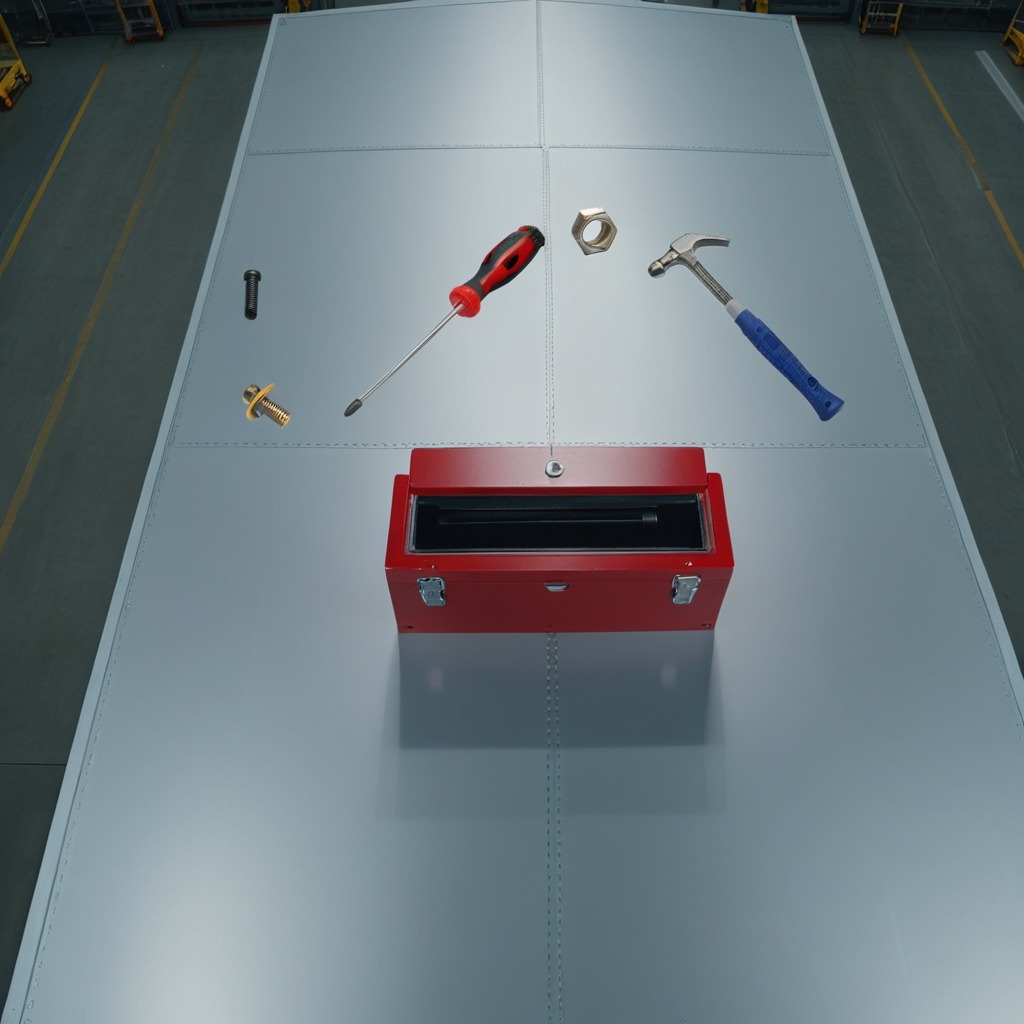
A hammer, a metal machine screw, a coiled metal spring, a screwdriver, and a metal nut are lying on the toolbox surface.